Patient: sex F, age 65
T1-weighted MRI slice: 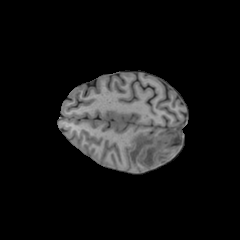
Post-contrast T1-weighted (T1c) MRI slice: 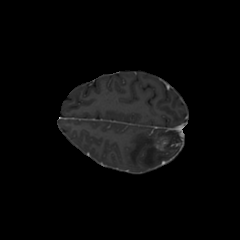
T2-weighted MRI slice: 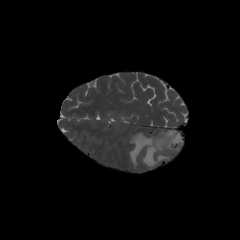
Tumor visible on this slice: yes
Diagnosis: Glioblastoma, IDH-wildtype
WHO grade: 4